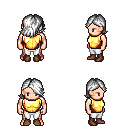
a pixel art fantasy rpg character, male body template, human, light skin, gold chest armor, white pants, white swoop hairstyle, brown shoes, four views (front, back, left, right), 2x2 character sprite sheet, small pixel art, hard edges, no anti-aliasing